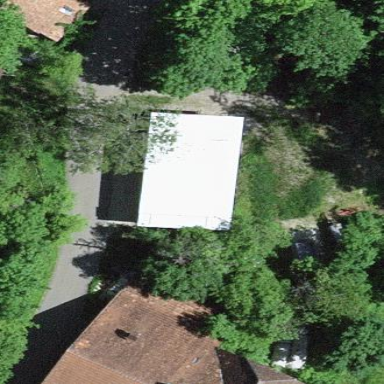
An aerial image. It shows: Barn.